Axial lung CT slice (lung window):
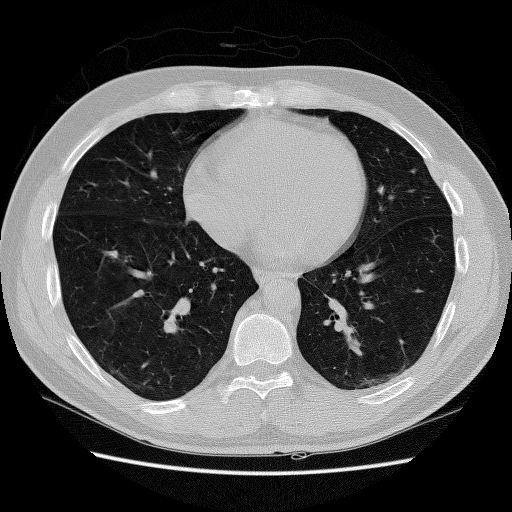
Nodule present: no